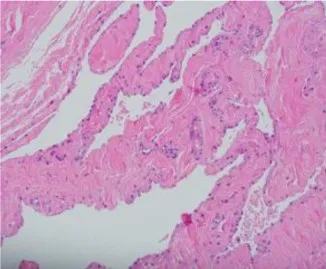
Enlarged, thin-walled, and irregular anastomosing lymphatic channels, lined by flat endothelial cells, are identified, growing in loose connective tissue. (Haematoxylin-eosin, origin, and magnification X10.
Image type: pathology (h&e)